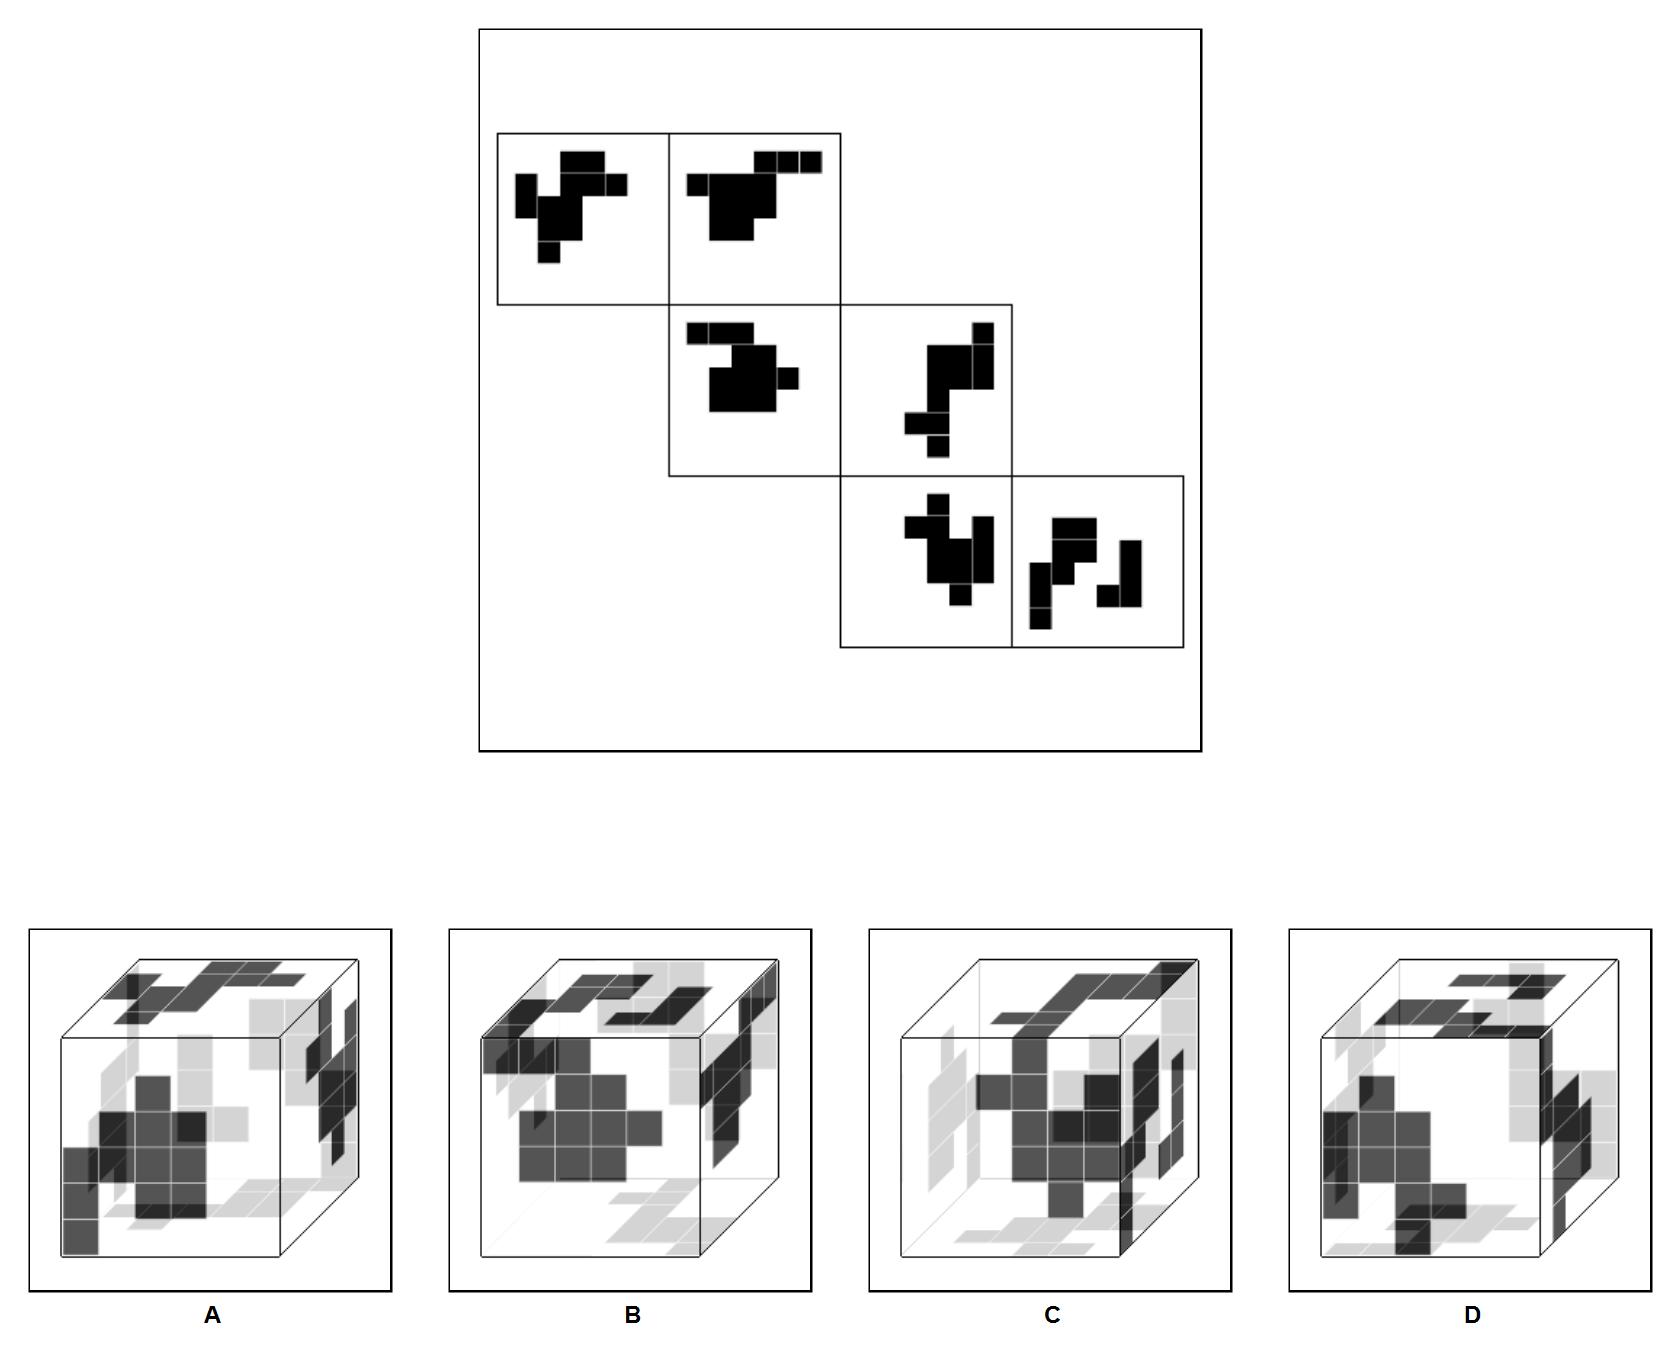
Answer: C